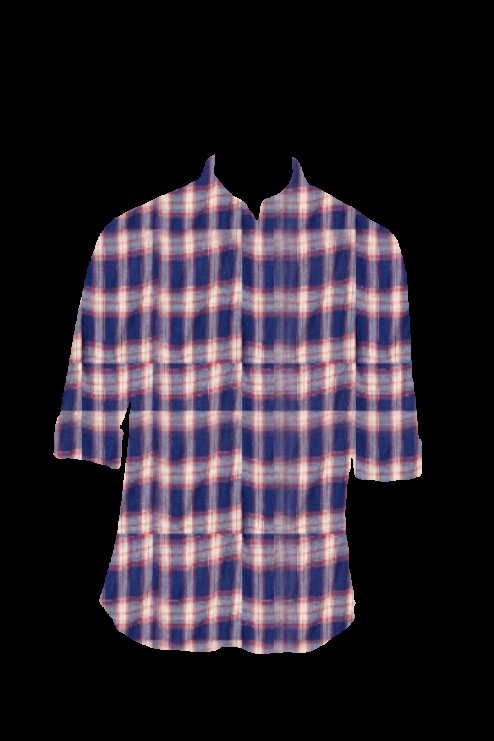
blue and red plaid button up tee